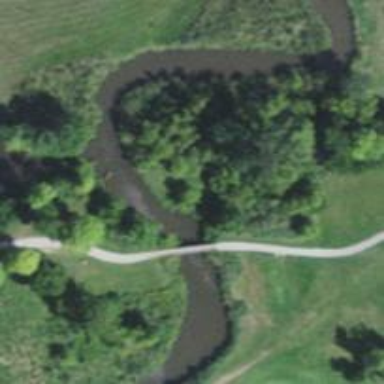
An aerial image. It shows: Path bridge over golf path.